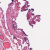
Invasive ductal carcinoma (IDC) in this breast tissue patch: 0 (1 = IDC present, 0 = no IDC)